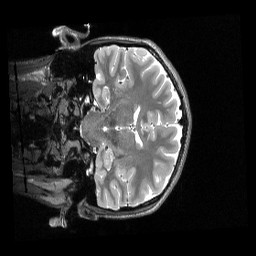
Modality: T2w
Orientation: coronal
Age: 22
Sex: female
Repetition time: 3.2 s
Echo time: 0.563 s